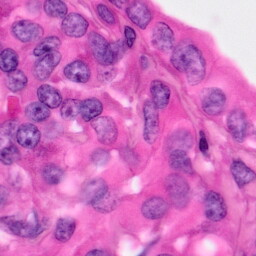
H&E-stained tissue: Pancreatic